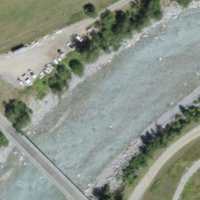
EUNIS habitat code: 15
Species observed at this site:
Turdus pilaris
Lysandra coridon
Berberis vulgaris